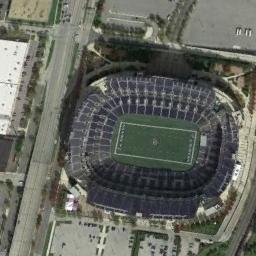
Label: stadium